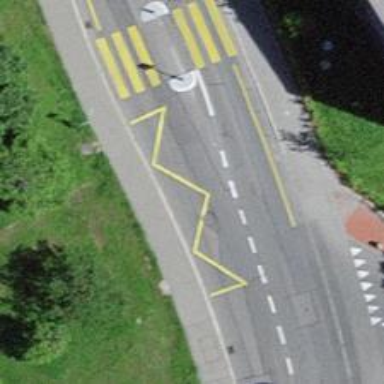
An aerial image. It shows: Bus stop with designated public transport stop position.